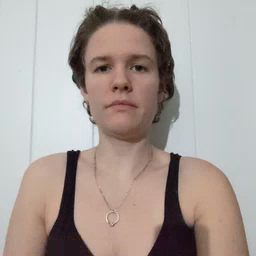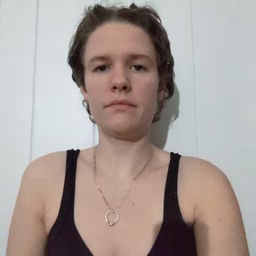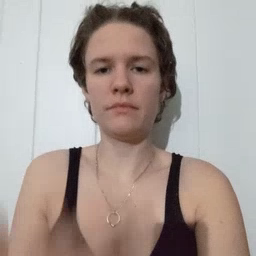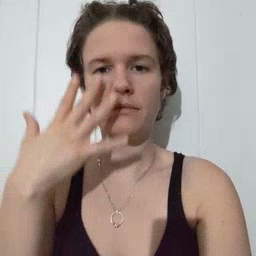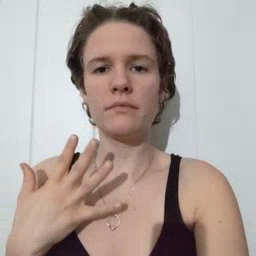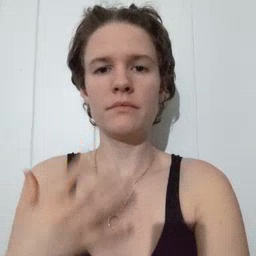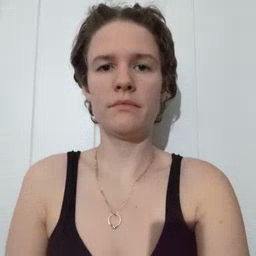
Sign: sad